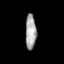
Tissue: prostate
Cell type: B cells
Senescence score: 0.8382
Nuclear area (px): 376
Mean DAPI intensity: 164.404